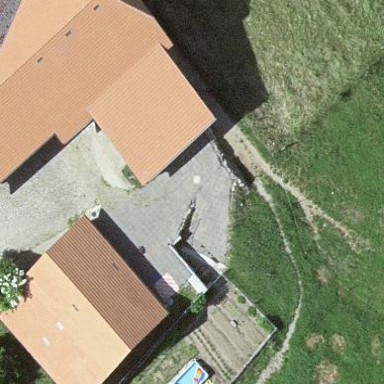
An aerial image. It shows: Rural barn.